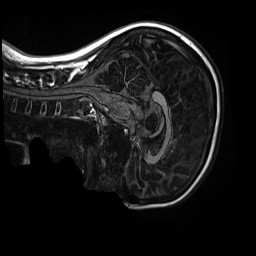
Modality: MP2RAGE
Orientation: sagittal
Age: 11
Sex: female
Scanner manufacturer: siemens
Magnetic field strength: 3 T
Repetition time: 4 s
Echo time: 0.00303 s